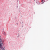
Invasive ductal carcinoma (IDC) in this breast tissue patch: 0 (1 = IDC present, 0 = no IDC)